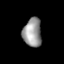
Tissue: lung
Cell type: Epithelial cells
Senescence score: 0.1319
Nuclear area (px): 522
Mean DAPI intensity: 151.517